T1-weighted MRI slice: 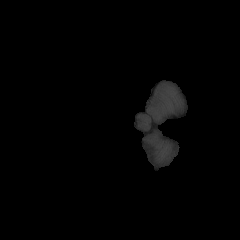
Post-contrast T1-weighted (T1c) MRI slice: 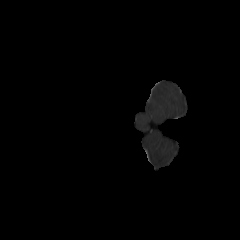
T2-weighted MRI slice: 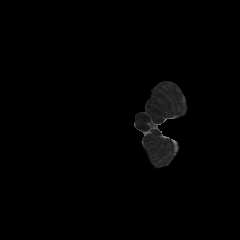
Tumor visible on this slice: no